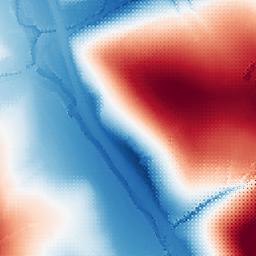
Category: classical
Decomposition family: gaussian
Decomposition parameters: sigma: 100
Upsampling method: regularized
Upsampling parameters: scale: 2
lambda_reg: 0.1
Upsampling scale: 2